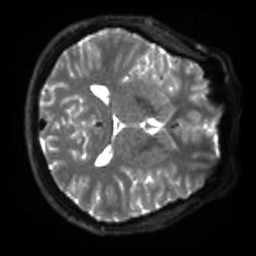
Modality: sbref
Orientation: axial
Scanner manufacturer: siemens
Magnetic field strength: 3 T
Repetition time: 4 s
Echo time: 0.0594 s